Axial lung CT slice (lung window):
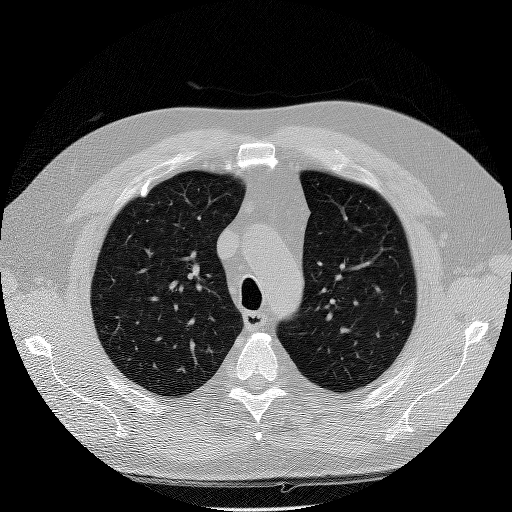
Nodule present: no